Question: I need to write a SQL query in SQL Server, and I hope I can explain what I am after. I have several years of data. Here is a sample of some of the database.

What I am wanting to do is get the total number of Bovine for values New_Zealand per week.
So for week 2013-01-12 the total value would be 36080 (Sum of New Zealand where Animal is Bovine for that week). Repeat this for all weeks in the database.
I currently have this SQL select statement.
'''
SELECT SUM(New_Zealand)
FROM Slaughter_Data
WHERE Animal = 'Bovine'
AND WeekEndingDate BETWEEN '2010-01-04' AND '2015-01-03'
AND New_Zealand IS NOT NULL
GROUP BY DATEPART(wk, WeekEndingDate)
'''
This is wrong because it gives me 52 weeks, with all New_Zealand values summed where Animal = Bovine, and summed for that week across all years. I want it for each year. Can anyone tell me what I need to change?
I hope I have made myself clear and let me know if I haven't so I can clarify.
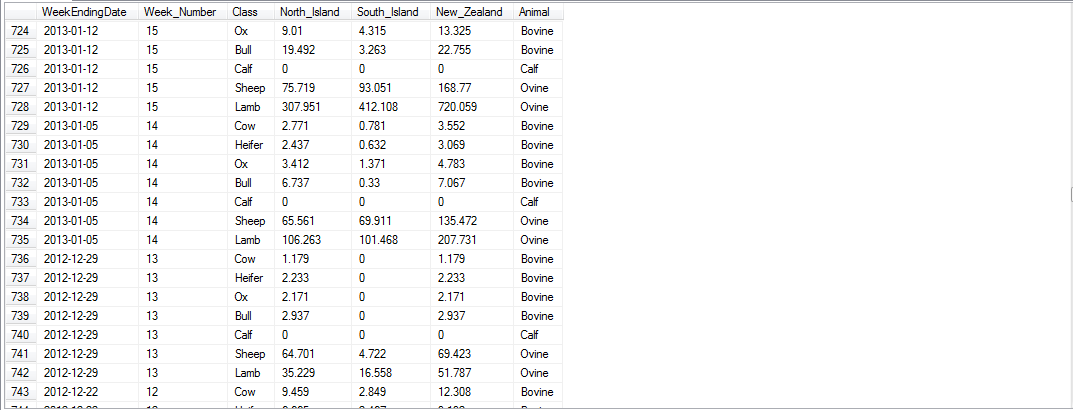
Answer: How about grouping by 'WeekEndingDate', since it will get your the number for that week in that year.
'''
SELECT SUM(New_Zealand)
FROM Slaughter_Data
WHERE Animal = 'Bovine'
AND WeekEndingDate BETWEEN '2010-01-04' AND '2015-01-03'
AND New_Zealand IS NOT NULL
GROUP BY WeekEndingDate
'''